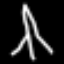
Label: The Eiffel Tower